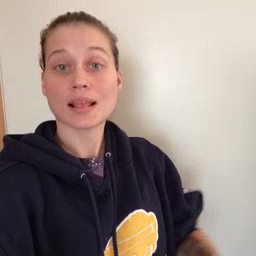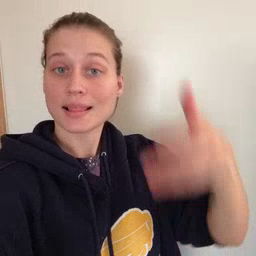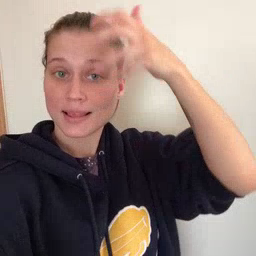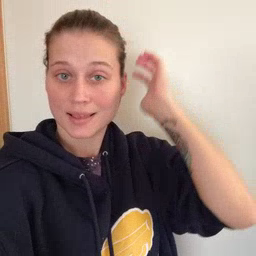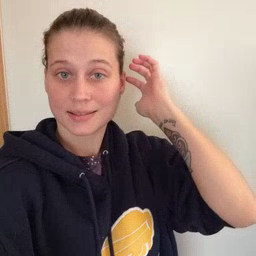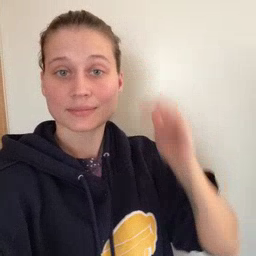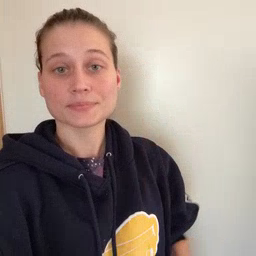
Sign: lion